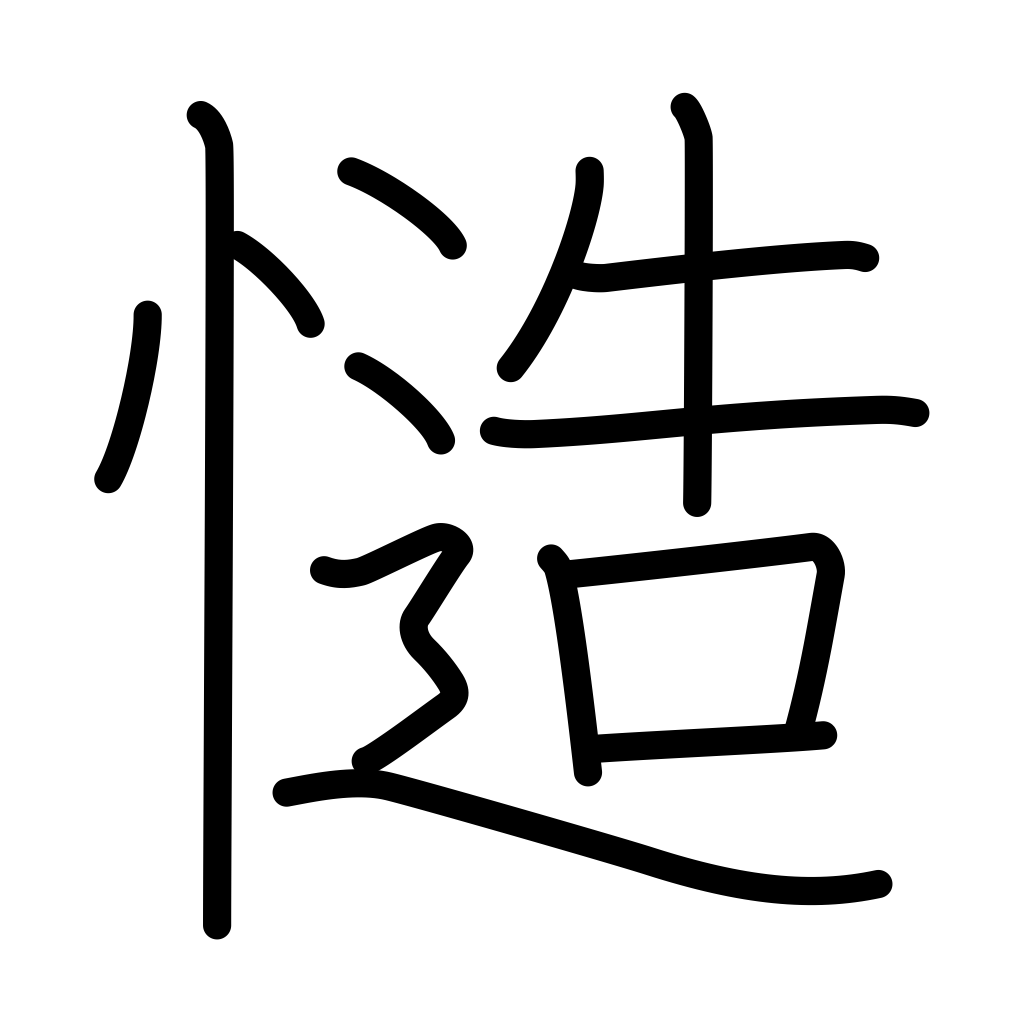
Meaning: certainly, doubtless